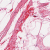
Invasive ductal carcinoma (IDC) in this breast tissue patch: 0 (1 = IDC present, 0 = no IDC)